Aerial crown-view tile of a tropical tree (Barro Colorado Island, Panama), acquired 20250616:
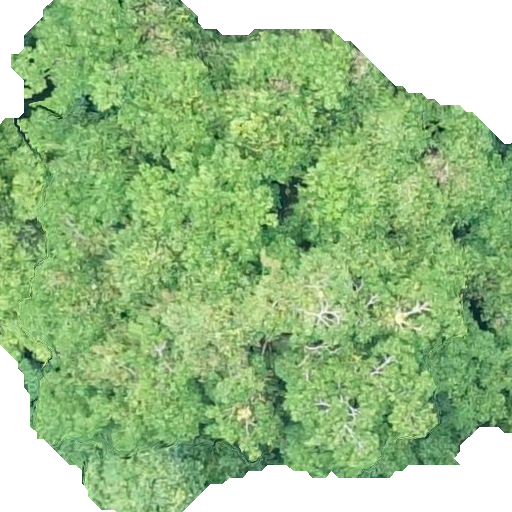
Species: Hura crepitans
GBIF accepted scientific name: Hura crepitans
Crown area: 361.14 m²